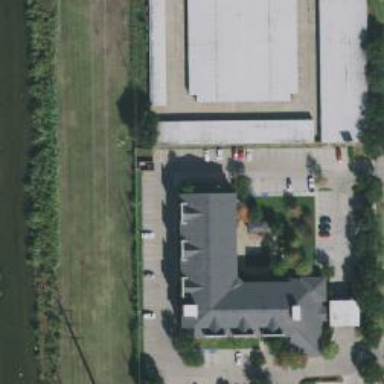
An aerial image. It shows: Building that serves as motel.